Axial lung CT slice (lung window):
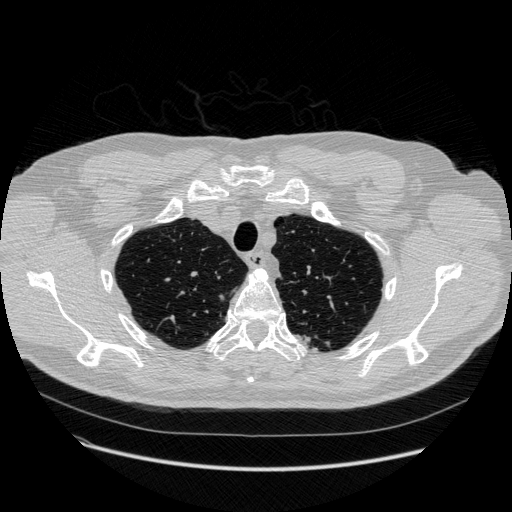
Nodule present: yes
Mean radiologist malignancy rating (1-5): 3.25